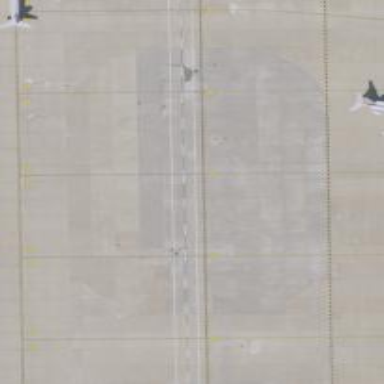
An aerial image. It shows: View of taxiway at the airport.